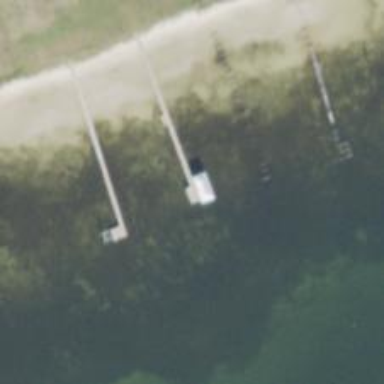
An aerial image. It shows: Man-made pier.